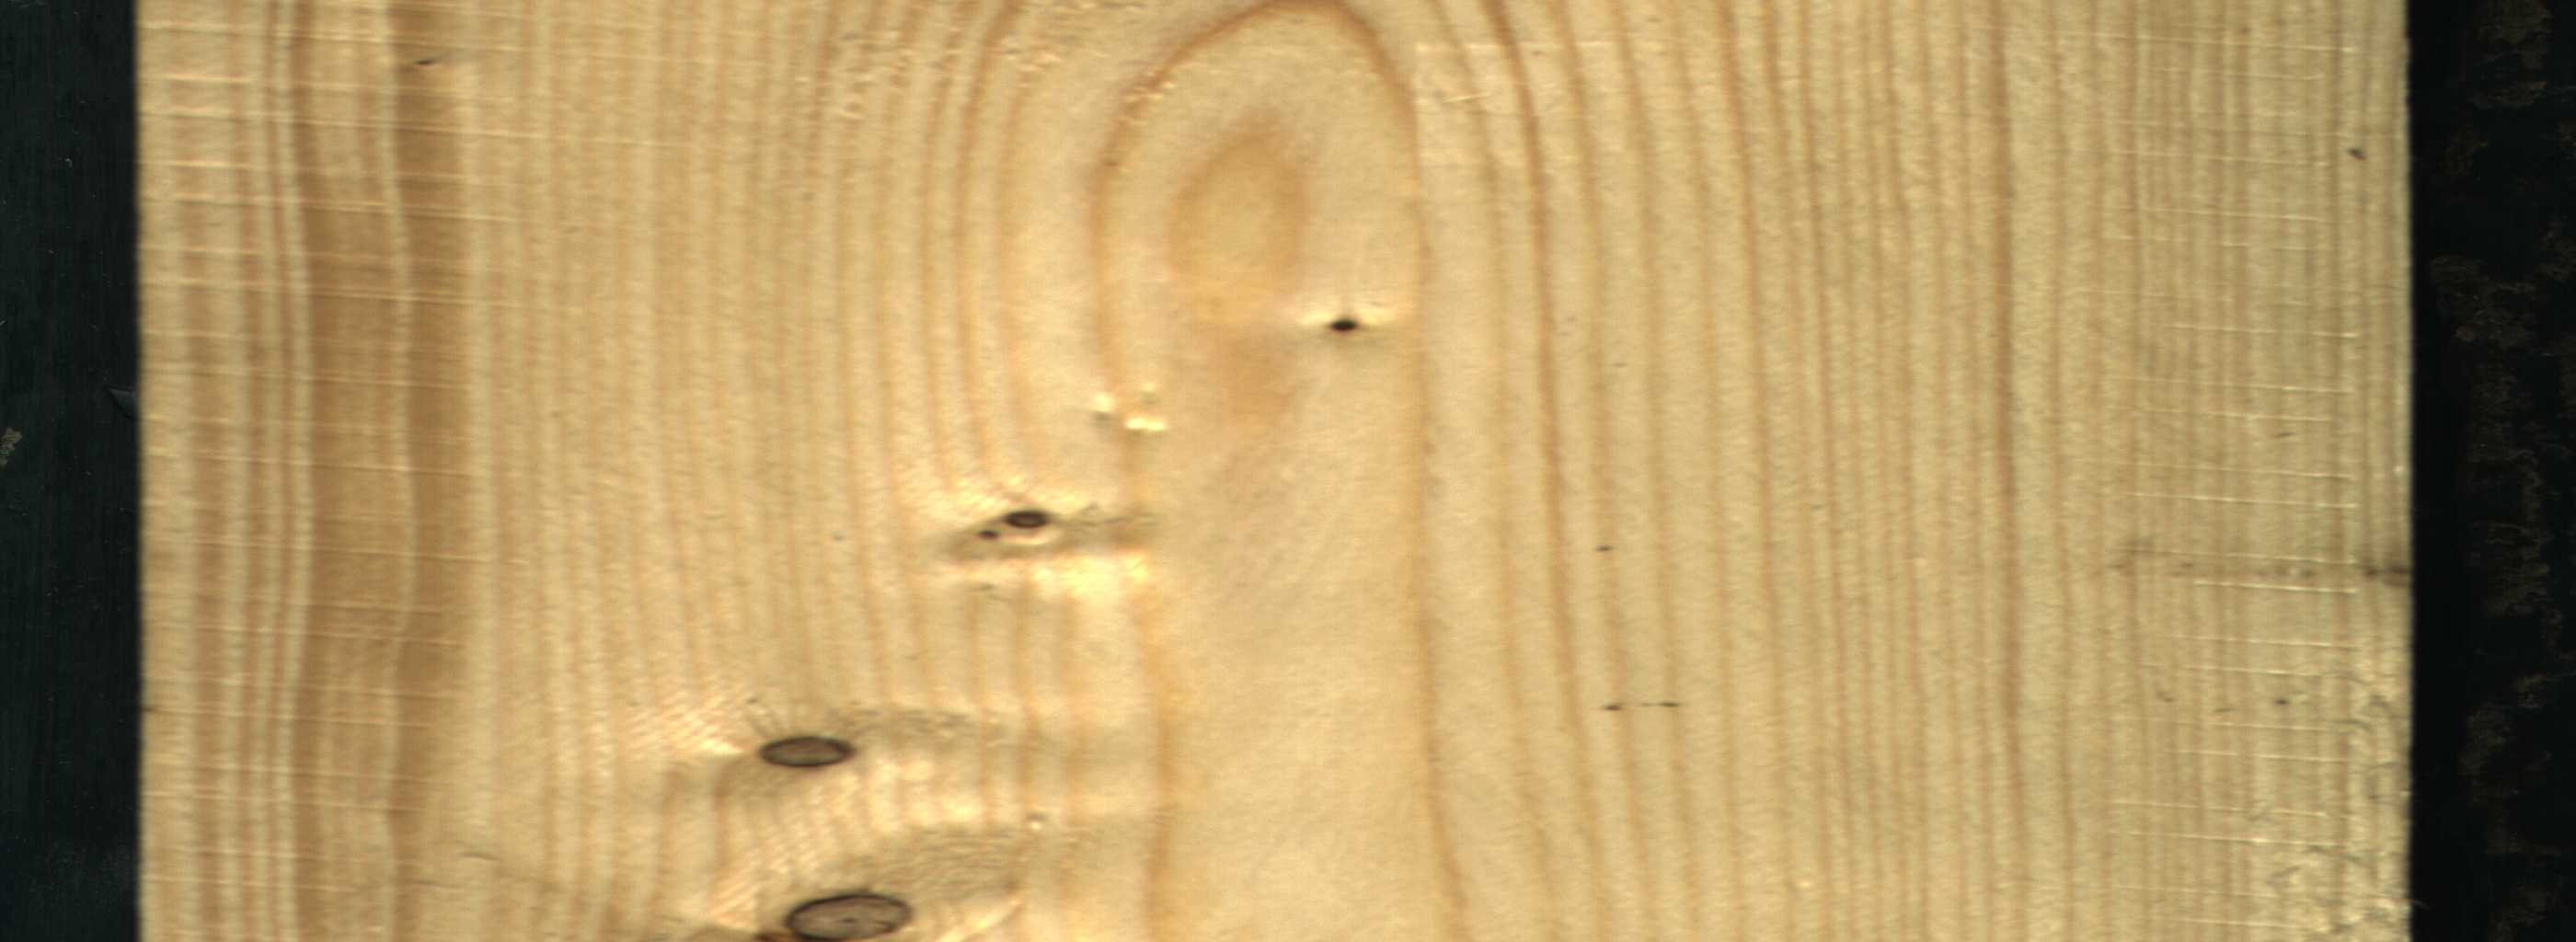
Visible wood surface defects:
Dead_Knot
Dead_Knot
Dead_Knot
Dead_Knot